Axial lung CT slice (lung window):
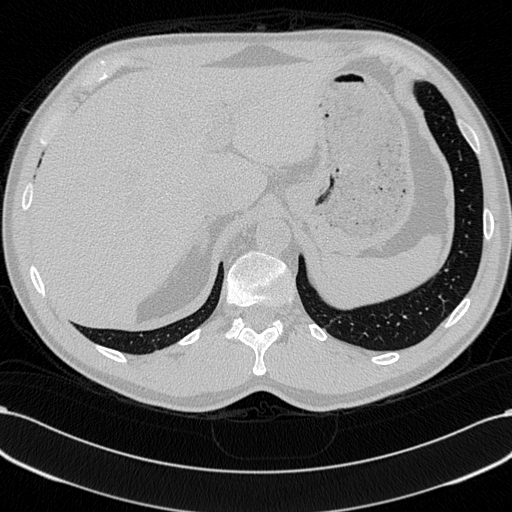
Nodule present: no